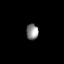
Tissue: lung
Cell type: Endothelial cells
Senescence score: 0.6595
Nuclear area (px): 191
Mean DAPI intensity: 135.754